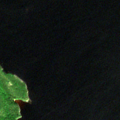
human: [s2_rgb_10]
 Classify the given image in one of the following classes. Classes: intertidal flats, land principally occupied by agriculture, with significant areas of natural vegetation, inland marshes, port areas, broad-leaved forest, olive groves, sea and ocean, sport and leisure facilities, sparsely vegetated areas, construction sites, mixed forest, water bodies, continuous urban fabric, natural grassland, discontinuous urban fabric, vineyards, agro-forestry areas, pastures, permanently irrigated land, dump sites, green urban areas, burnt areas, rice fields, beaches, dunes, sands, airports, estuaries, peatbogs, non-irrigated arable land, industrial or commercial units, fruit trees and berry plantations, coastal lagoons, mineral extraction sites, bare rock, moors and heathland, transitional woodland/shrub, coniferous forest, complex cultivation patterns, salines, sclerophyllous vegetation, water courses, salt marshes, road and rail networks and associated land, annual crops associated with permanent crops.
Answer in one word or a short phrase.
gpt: coniferous forest, water bodies